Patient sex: F
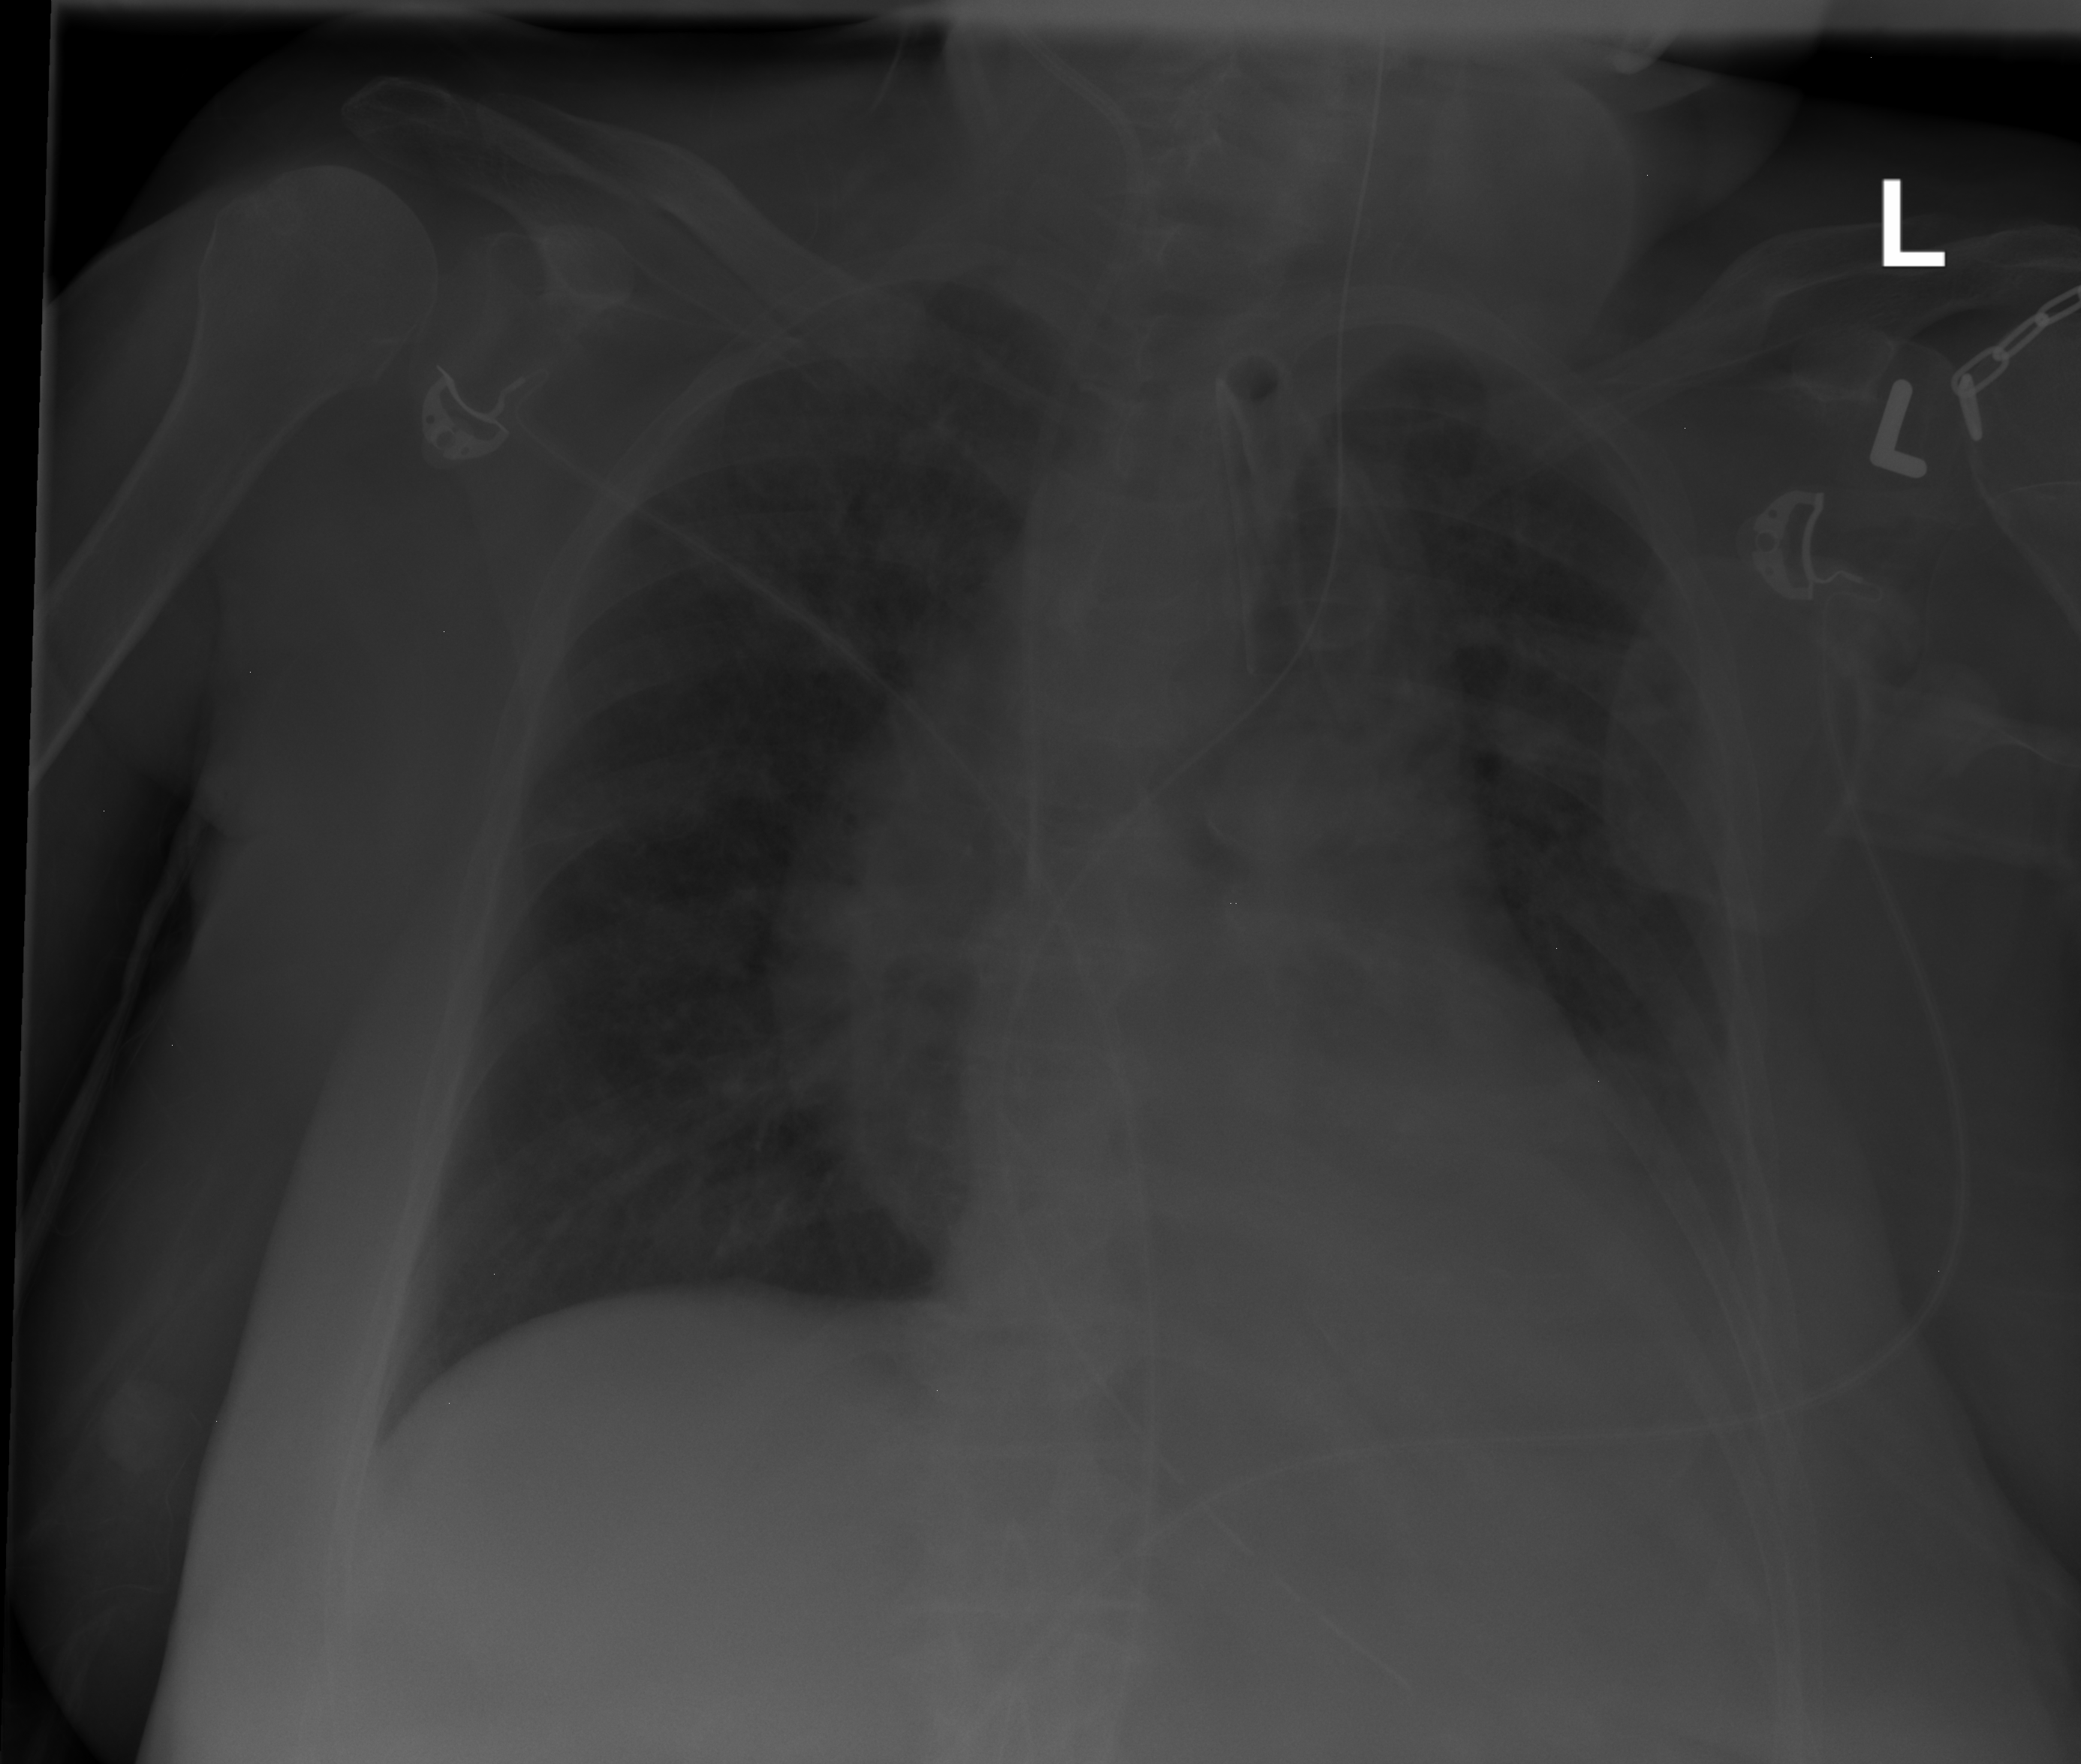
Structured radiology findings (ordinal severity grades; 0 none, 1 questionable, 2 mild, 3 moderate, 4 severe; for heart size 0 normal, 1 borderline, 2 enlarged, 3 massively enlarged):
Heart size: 2
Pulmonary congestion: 2
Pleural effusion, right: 0
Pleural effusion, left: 2
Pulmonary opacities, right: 0
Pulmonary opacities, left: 0
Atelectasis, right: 0
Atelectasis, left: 2